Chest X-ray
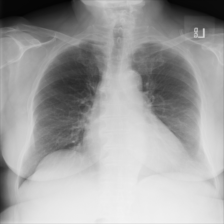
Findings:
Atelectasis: negative
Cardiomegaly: negative
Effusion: negative
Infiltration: negative
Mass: negative
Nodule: positive
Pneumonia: negative
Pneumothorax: negative
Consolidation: negative
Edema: negative
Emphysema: negative
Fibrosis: negative
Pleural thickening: positive
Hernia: negative